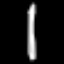
Label: pencil